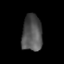
Tissue: lung
Cell type: Epithelial cells
Senescence score: 0.1821
Nuclear area (px): 720
Mean DAPI intensity: 81.704